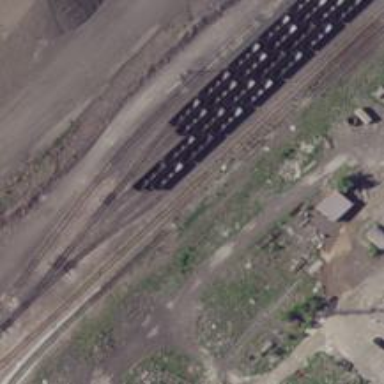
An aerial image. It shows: Railway spur service.